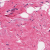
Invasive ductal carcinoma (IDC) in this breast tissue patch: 0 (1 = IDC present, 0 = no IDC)